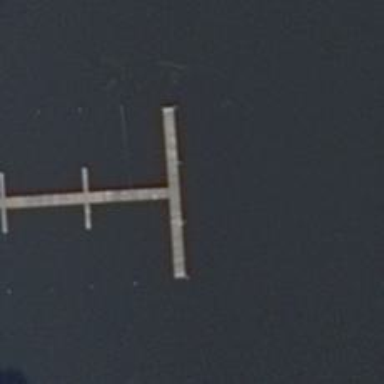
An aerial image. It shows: Man-made pier.